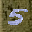
Label: 5